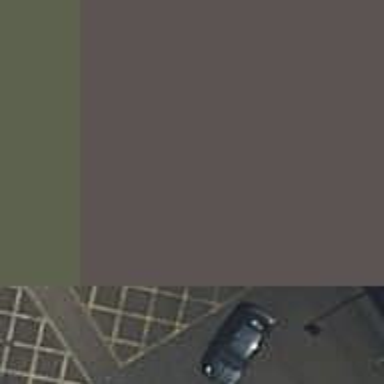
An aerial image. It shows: Road with traffic signals.